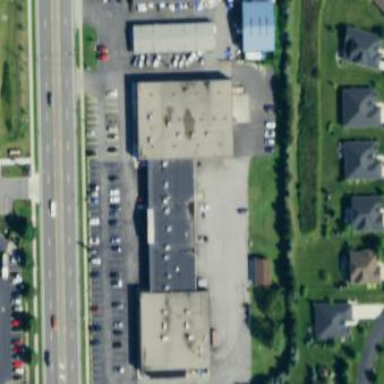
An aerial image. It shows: Retail building.